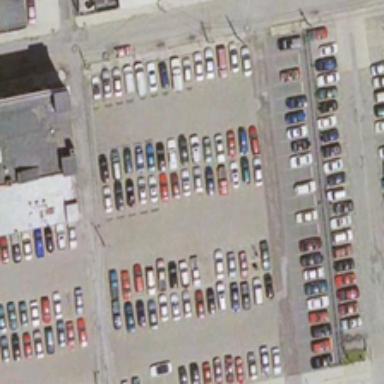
Many cars are parked in a parking lot near several buildings and green trees .